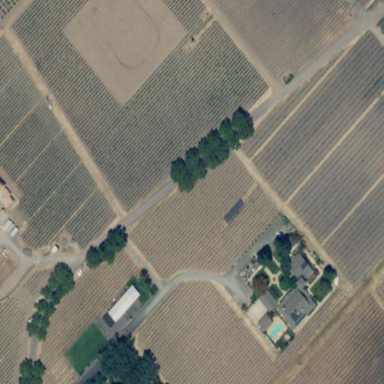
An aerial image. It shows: Vineyard with grape crops.